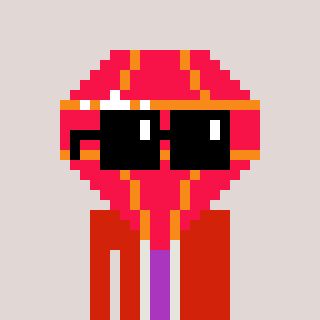
a pixel art character with square black sunglasses, a red diamond-shaped head and a red-colored body on a warm background